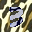
Label: 3